Question: I need 2 url schemes for my app. One for Facebook, one for VK (Russian social network).
Right now I set it this way:

Is it correct way or I need to create additional item in URL types?
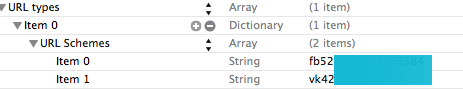
Answer: What you have done seems correct. Though I haven't used VK before, I often do this to allow for Facebook and a custom URL scheme, usually based on the app's name.
For instance, I used two URL schemes here and can successfully open the app with both.

I sometimes use the URL scheme to determine when a call is from Facebook.
'''
if ([[url scheme] isEqualToString:@"m*****"])
{
...
return YES;
}
return [FBAppCall handleOpenURL:url sourceApplication:sourceApplication];
'''